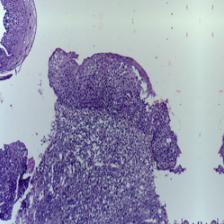
Diagnosis: OSCC